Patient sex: M
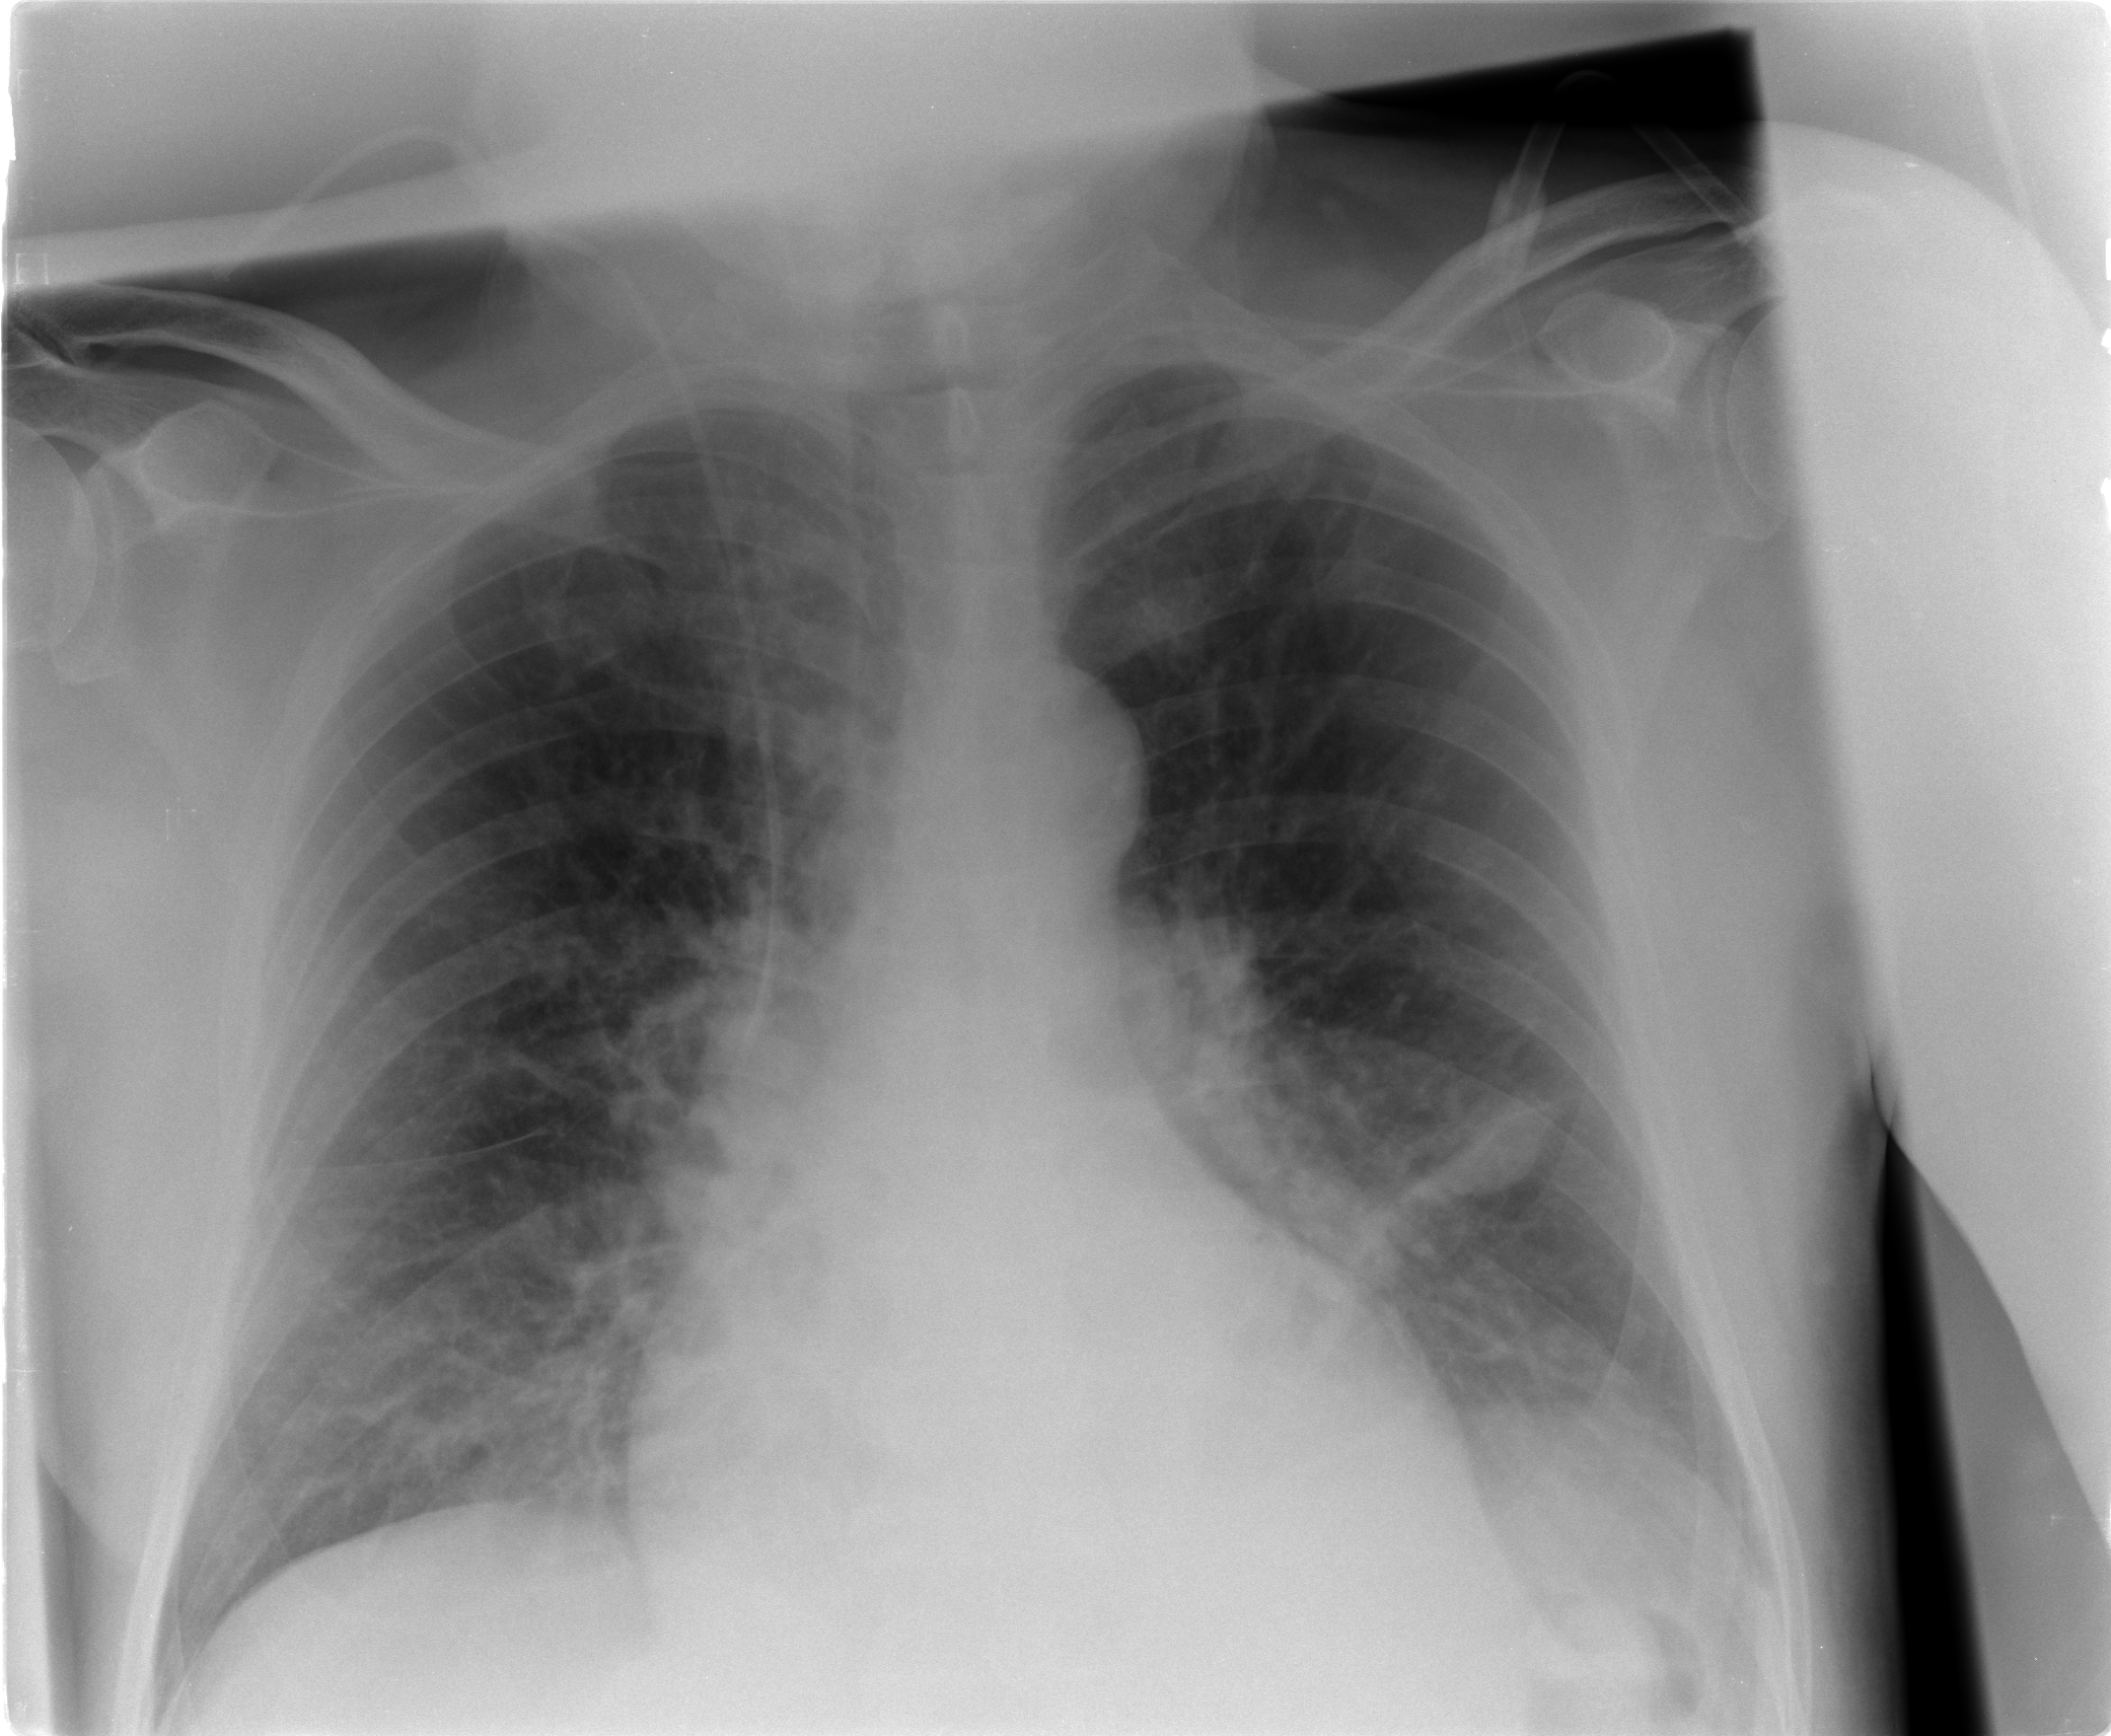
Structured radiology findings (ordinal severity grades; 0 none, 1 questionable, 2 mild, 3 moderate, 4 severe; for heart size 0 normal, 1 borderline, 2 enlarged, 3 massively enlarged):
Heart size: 1
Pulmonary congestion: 2
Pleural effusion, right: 0
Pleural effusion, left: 0
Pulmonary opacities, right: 1
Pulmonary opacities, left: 0
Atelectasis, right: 0
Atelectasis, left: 2